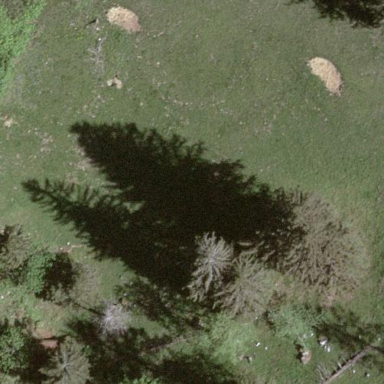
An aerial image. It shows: Beautiful meadow.